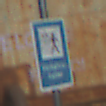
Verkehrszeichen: Verkehrshelfer
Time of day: MorningAfternoon
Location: Outdoor (Suburban)
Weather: Clear
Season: NotSpecified
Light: Natural